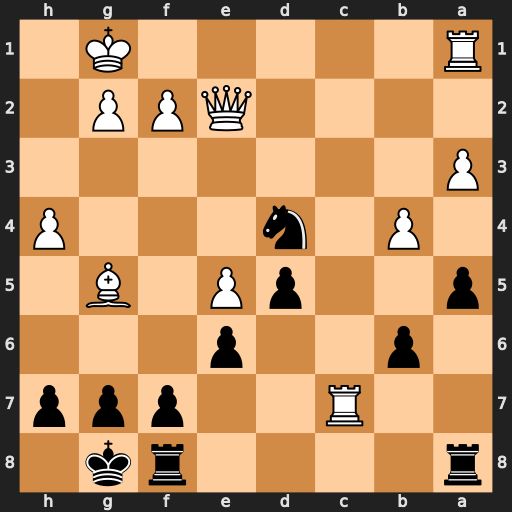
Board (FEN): r4rk1/2R2ppp/1p2p3/p2pP1B1/1P1n3P/P7/4QPP1/R5K1
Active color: b
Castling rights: -
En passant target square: -
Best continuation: Nxe2+ Kf1 Nd4